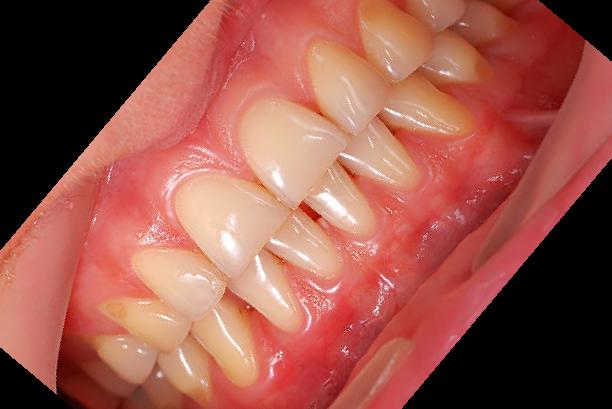
Condition: Gingivitis